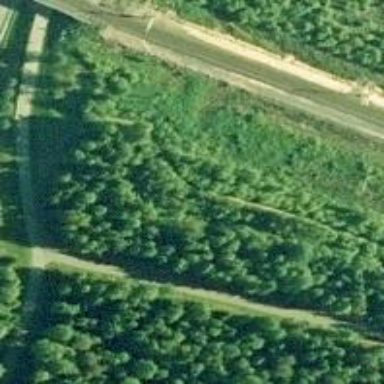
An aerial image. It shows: Path.